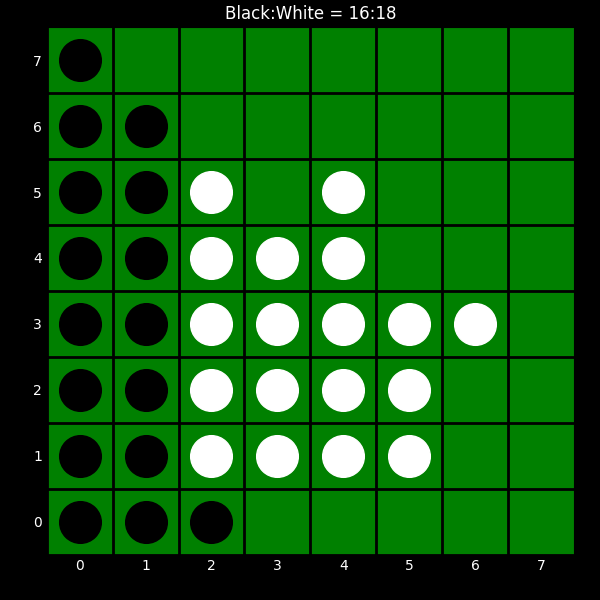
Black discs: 16
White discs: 18